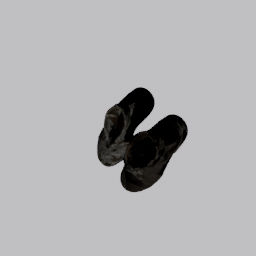
Label: people